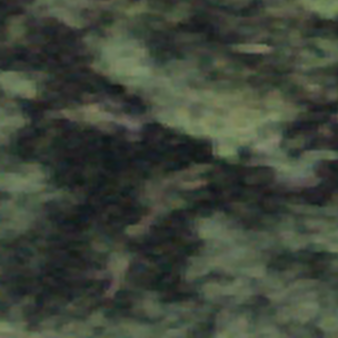
Label: other